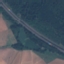
Label: Highway